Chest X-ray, AP view. Patient: 43 years old, sex F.
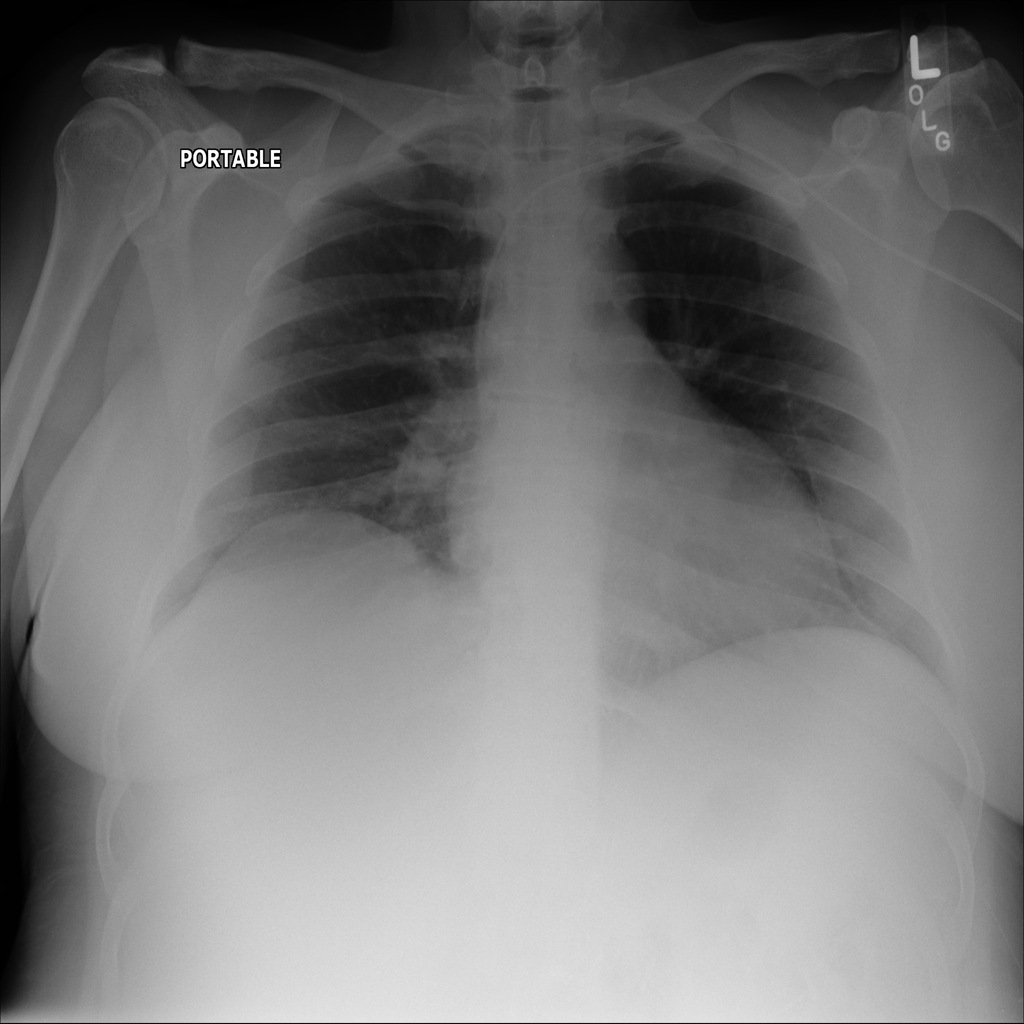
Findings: No Finding